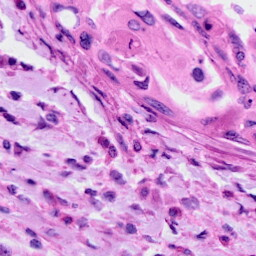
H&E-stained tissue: Cervix